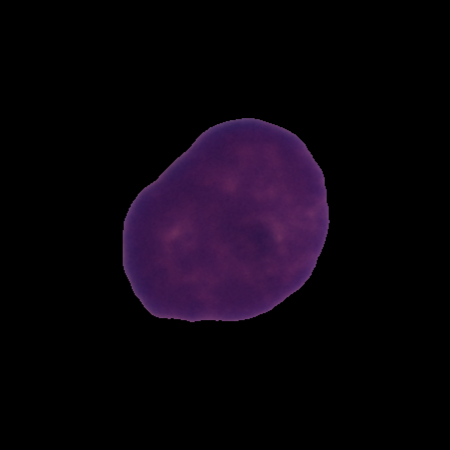
Label: healthy